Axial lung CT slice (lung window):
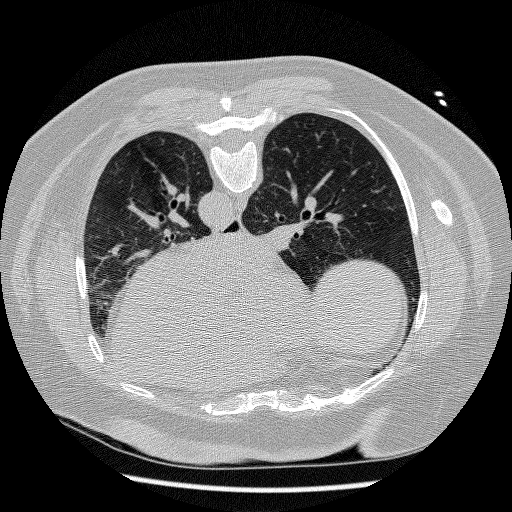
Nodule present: no